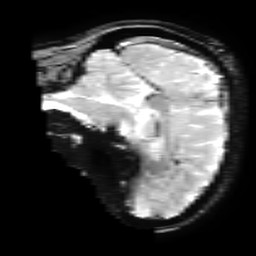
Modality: T2starw
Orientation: sagittal
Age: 23
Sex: female
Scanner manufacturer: ge
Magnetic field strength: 3 T
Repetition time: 0.65 s
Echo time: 0.02 s